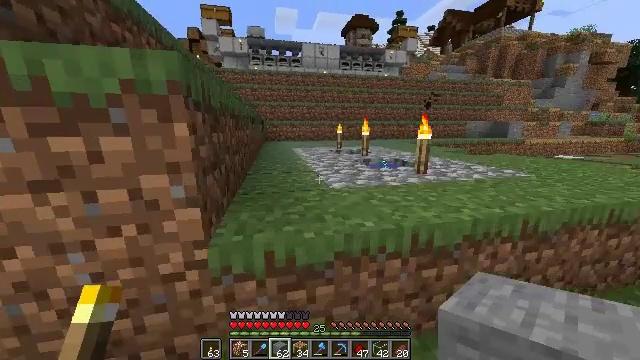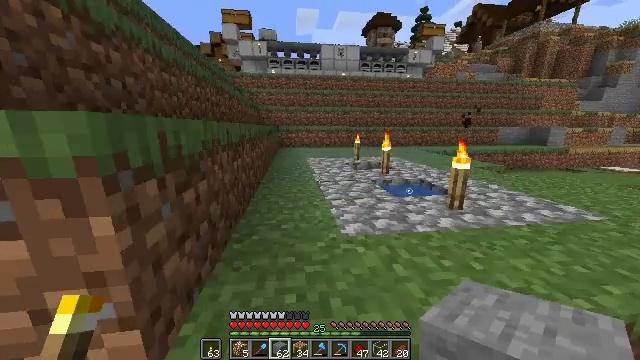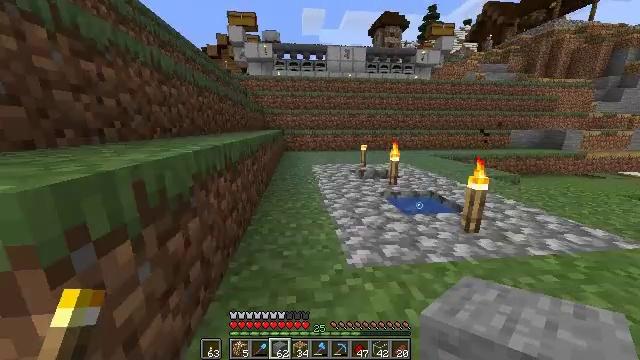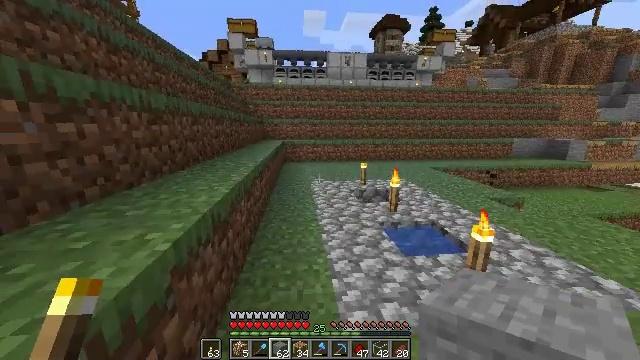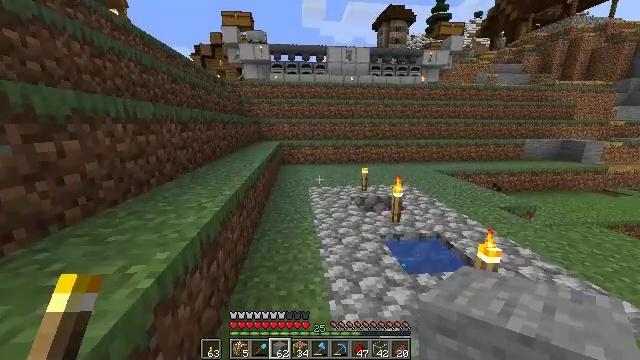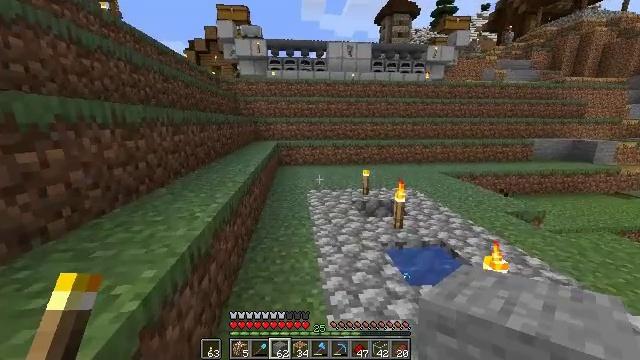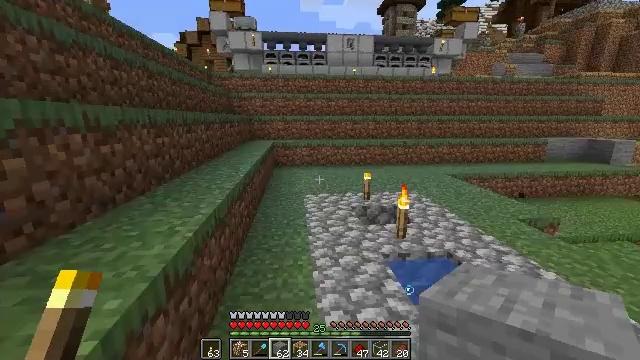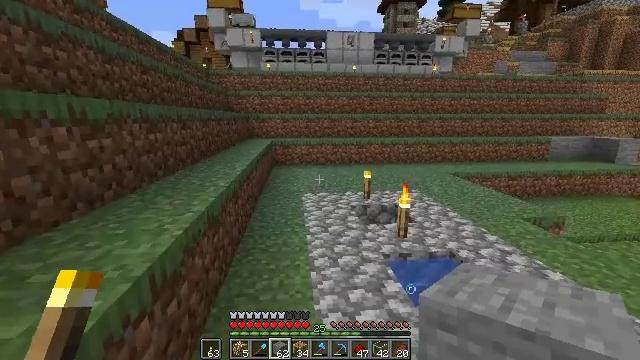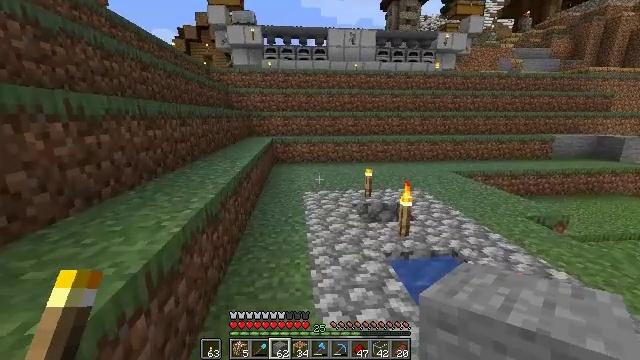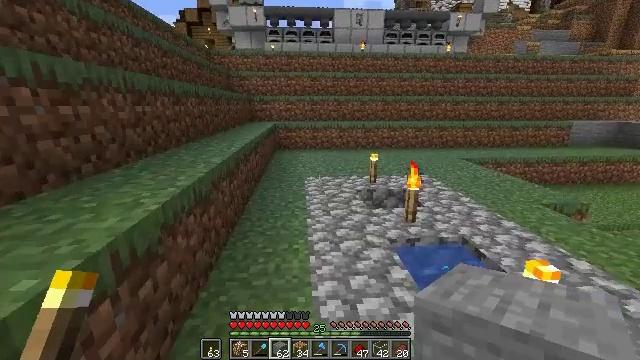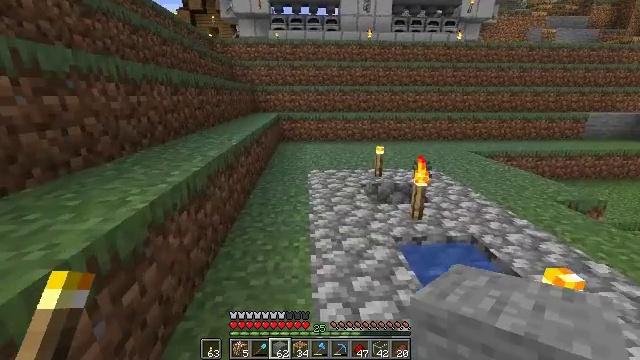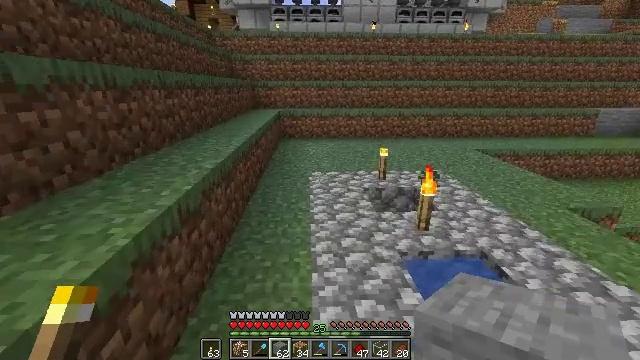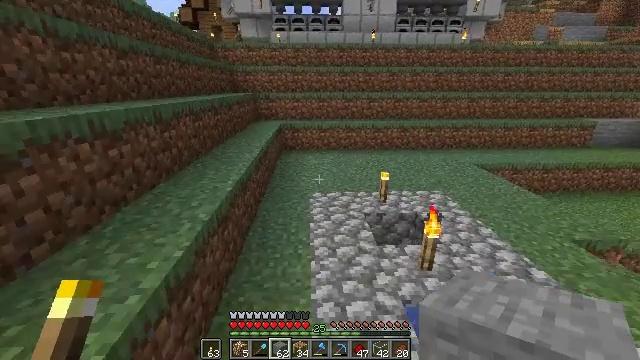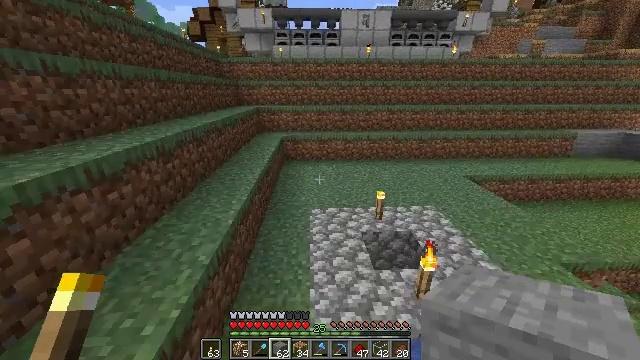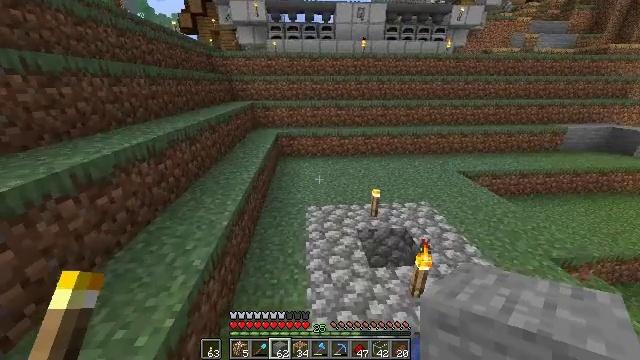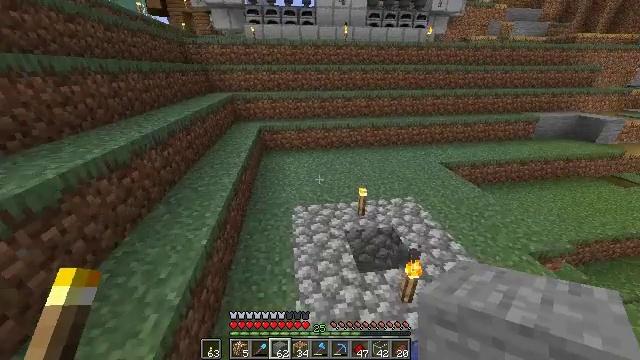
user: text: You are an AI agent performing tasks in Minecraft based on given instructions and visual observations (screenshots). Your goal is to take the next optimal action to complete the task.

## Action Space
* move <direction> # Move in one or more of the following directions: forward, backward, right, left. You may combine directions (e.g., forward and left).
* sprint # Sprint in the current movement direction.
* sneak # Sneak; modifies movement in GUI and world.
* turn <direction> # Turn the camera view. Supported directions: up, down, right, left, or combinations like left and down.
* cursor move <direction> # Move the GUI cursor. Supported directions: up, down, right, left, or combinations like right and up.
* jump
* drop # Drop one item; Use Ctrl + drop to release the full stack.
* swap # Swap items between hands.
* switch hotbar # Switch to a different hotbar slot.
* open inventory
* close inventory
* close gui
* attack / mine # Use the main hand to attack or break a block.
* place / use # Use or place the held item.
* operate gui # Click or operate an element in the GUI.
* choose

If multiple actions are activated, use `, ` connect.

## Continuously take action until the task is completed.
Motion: motion action
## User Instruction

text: Form a comparator using the crafting grid.
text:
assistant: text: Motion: move forward, turn left, jump
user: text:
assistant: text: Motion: move forward, turn left, jump
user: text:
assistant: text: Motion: move forward, jump
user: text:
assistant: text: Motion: move forward, jump
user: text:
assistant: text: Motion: move forward, jump
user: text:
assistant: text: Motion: move forward, jump
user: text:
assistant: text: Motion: move forward, jump
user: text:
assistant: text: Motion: move forward, jump
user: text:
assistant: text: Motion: move forward, turn left and down, jump
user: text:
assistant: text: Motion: move forward, turn left and down, jump
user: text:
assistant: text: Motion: move forward, sprint, turn down, jump
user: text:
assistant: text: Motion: move forward, sprint, jump
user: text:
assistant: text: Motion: move forward, sprint, turn down, jump
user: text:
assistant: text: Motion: move forward, sprint, turn right and down, jump
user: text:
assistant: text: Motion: move forward, turn right and down, jump
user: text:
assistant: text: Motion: move forward, turn right and down
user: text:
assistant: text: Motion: move forward, turn right and down
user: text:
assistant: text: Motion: turn right and down
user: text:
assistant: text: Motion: turn right and down
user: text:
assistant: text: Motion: turn right and down
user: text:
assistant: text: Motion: turn right and down
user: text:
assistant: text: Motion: turn right and down
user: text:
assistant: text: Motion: turn right
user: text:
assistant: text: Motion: no_op
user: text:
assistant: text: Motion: no_op
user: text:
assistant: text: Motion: move forward and move left, turn down
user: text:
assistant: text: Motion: move forward and move left, turn right and down
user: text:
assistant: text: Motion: move forward and move left, turn right and down
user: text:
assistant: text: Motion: turn right
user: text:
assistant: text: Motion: no_op